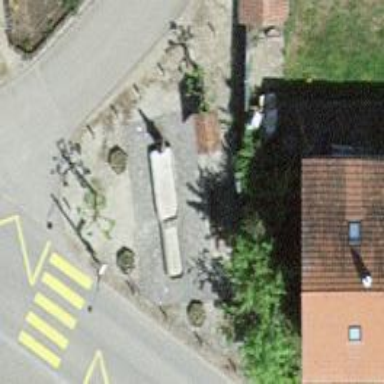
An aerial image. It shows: Historic wayside cross.